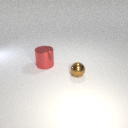
large red metal cylinder behind small brown metal sphere